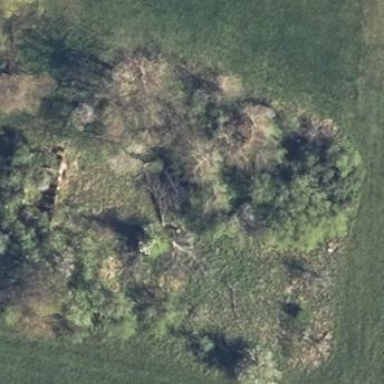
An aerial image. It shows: Patch of scrub vegetation.